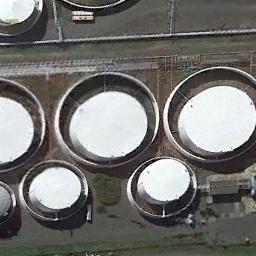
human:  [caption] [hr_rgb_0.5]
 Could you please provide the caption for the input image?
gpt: There are three big and two small white storage tanks on the bare land .

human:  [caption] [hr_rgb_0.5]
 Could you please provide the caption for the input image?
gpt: There are five neatly arranged large oil storage tanks in the factory .

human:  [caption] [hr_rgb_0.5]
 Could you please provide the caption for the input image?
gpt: There is a building next to the storage tanks .

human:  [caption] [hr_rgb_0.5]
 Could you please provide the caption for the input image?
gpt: There are two rows of storage tanks on each open lot .

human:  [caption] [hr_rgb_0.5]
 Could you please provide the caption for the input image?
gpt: There are several white storage tanks of different sizes .